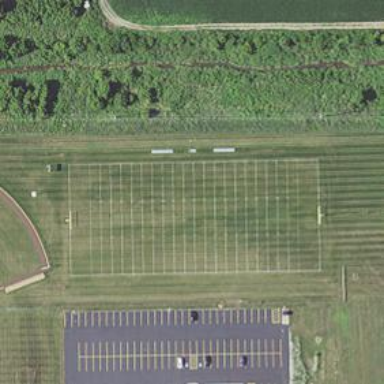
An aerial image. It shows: Recreational ground with grassy pitch for American football.